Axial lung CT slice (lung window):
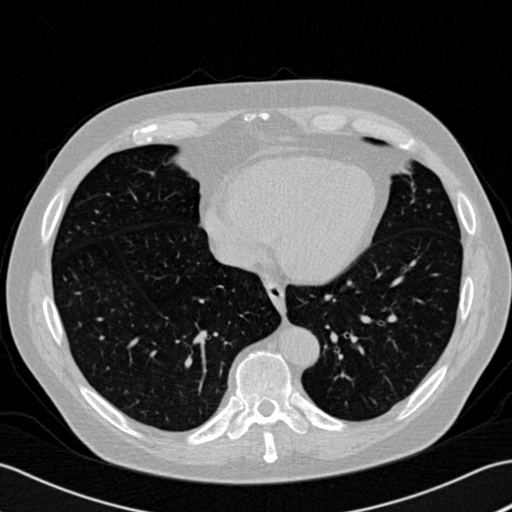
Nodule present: no